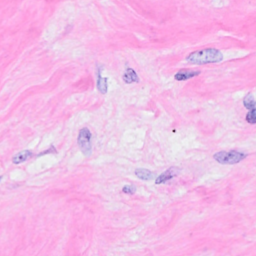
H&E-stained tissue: Breast